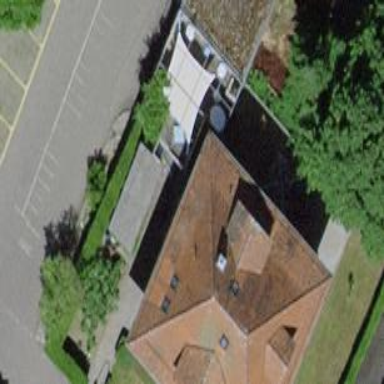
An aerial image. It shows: Group of garages.